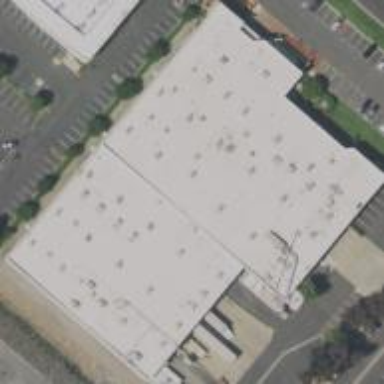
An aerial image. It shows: Commercial building.